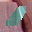
Label: 0